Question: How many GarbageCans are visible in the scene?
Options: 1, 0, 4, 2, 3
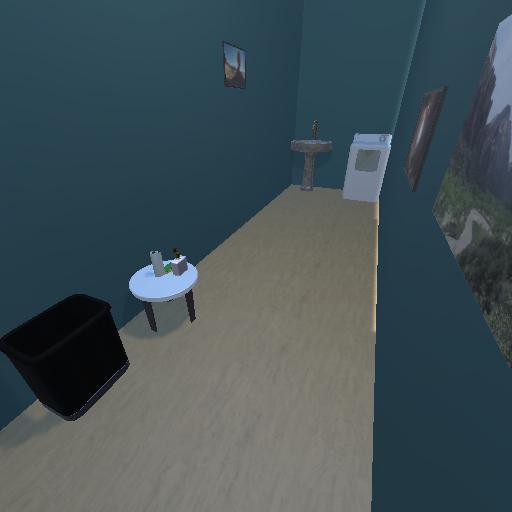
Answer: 1